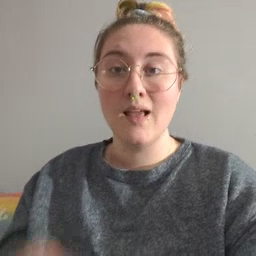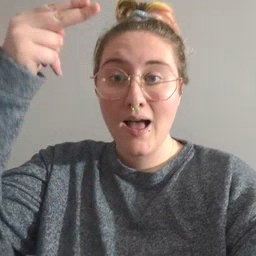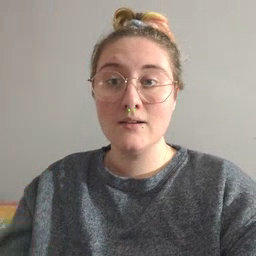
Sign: high